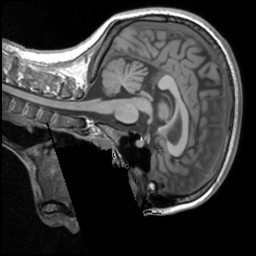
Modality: T1w
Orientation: sagittal
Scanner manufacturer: siemens
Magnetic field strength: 3 T
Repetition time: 1.9 s
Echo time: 0.00267 s